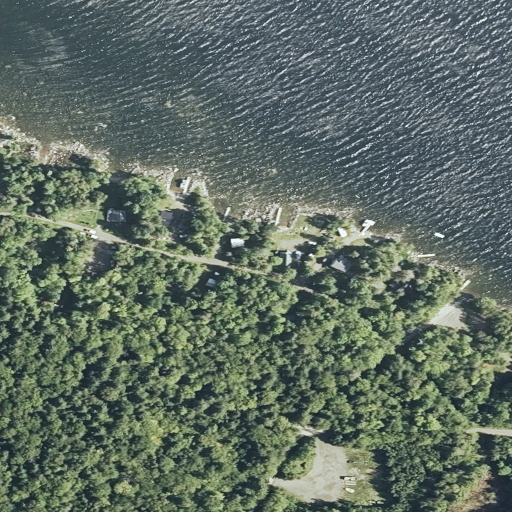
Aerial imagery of cape in Maine named Greenland Point containing open water, mixed forest, open development, evergreen forest, herbaceous wetlands, and barren land